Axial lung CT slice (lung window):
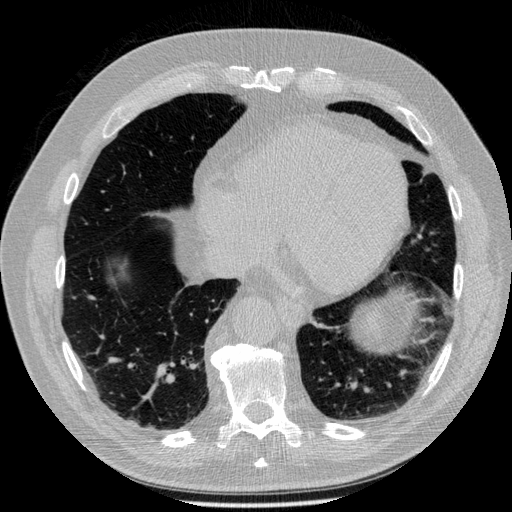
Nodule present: no